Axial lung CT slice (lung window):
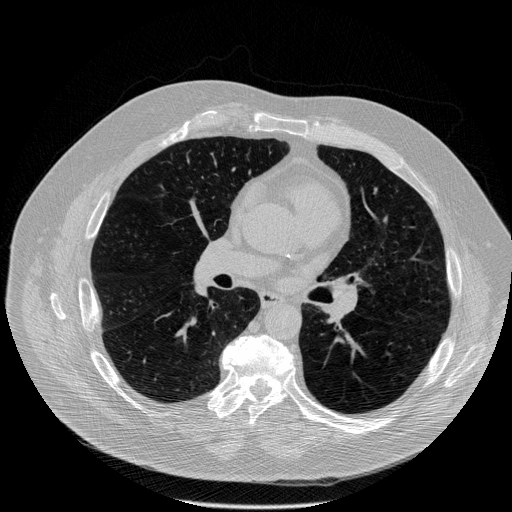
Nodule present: no